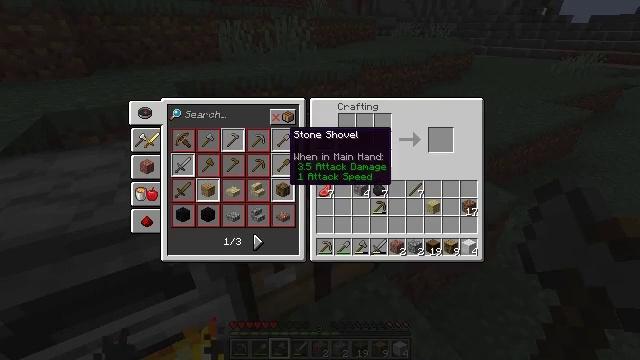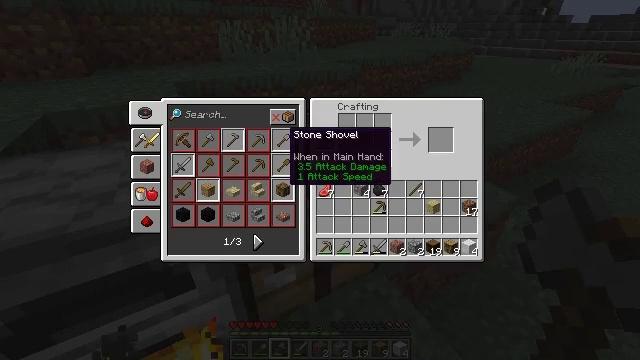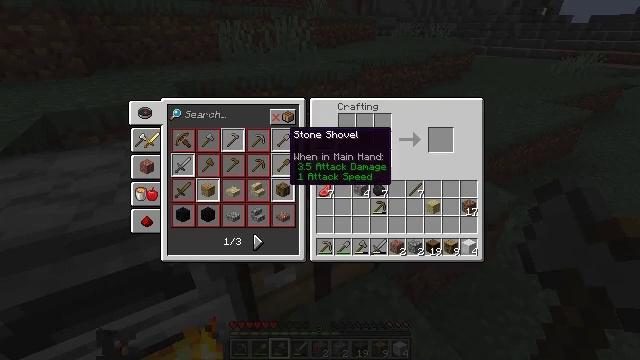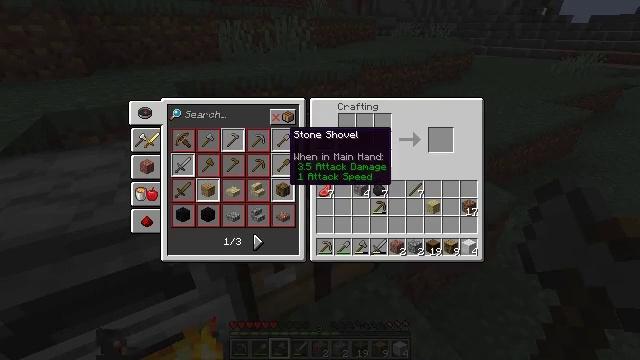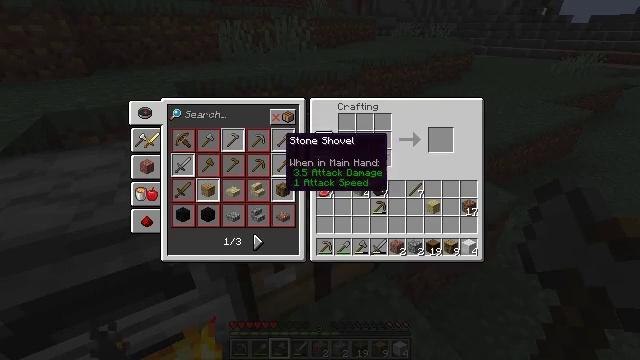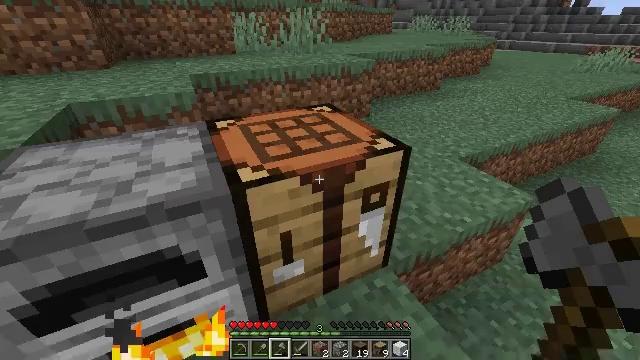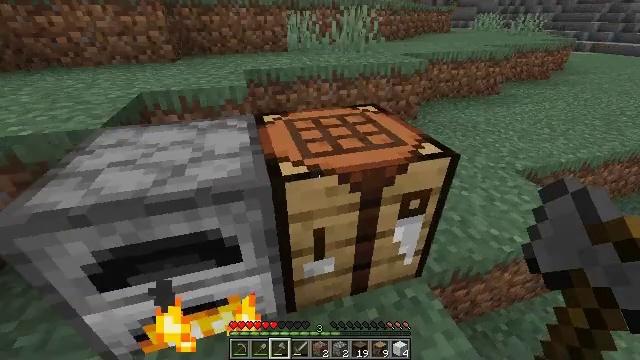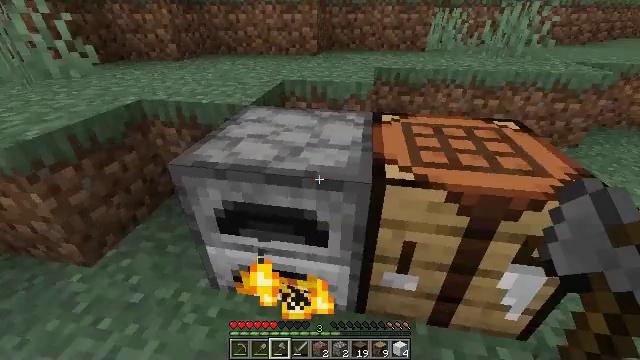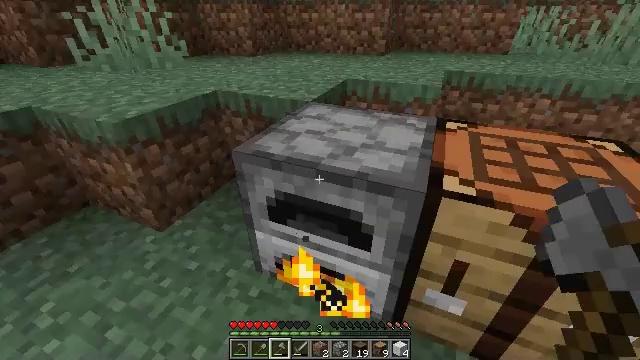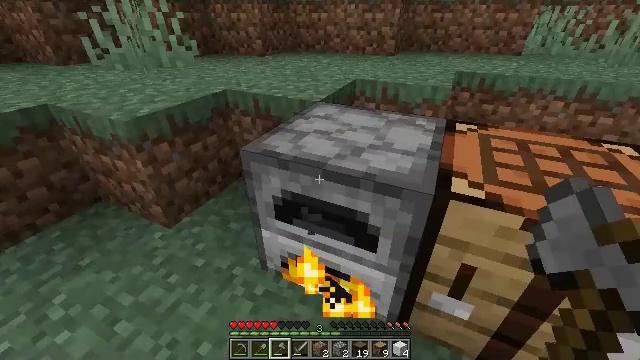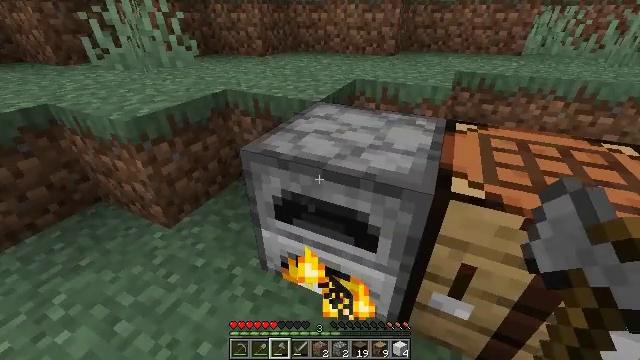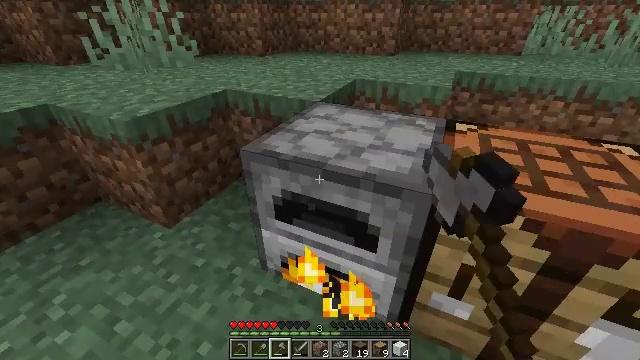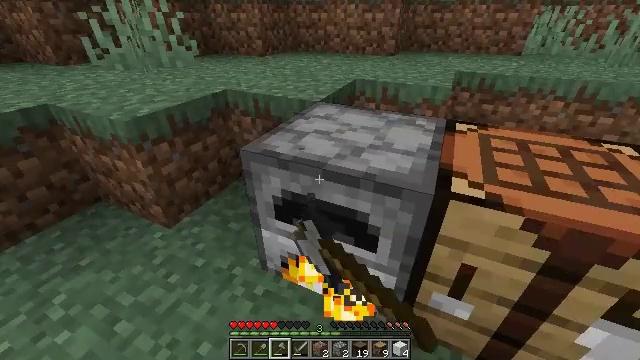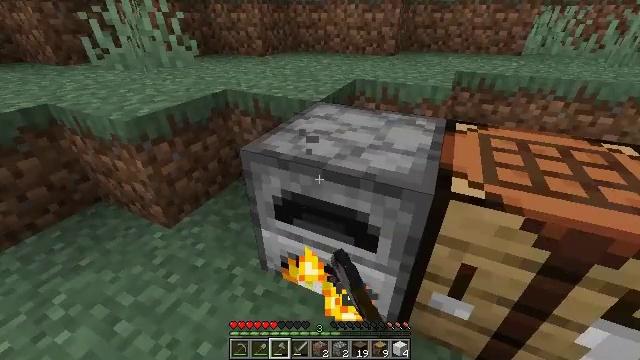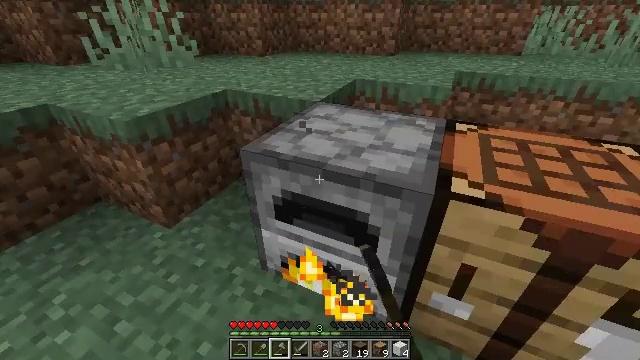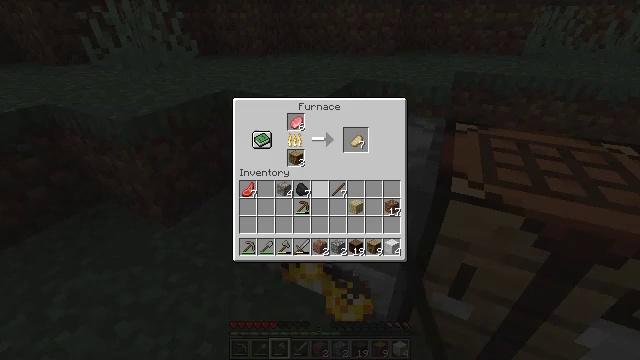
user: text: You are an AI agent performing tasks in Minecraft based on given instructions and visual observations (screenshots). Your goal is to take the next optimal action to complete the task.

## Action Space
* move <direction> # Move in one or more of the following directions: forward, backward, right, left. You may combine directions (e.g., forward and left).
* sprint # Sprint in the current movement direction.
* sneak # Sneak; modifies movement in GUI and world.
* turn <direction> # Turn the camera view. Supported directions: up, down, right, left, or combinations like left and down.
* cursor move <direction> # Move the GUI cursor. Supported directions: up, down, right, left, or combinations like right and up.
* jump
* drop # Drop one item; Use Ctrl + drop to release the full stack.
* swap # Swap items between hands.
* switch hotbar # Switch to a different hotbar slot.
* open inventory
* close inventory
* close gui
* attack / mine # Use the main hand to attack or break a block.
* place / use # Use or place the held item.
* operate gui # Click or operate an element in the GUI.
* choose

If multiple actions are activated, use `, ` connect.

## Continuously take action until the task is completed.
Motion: motion action
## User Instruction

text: craft item air
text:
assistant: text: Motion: no_op
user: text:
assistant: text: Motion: no_op
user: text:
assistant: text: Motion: no_op
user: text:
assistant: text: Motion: no_op
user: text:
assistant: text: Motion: cursor move left and down
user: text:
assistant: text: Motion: turn left, close gui
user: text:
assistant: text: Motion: turn left
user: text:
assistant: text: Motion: turn left
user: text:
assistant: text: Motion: turn left
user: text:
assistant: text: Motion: use / place
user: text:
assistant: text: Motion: use / place
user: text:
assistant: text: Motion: no_op
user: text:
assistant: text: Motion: no_op
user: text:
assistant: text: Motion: no_op
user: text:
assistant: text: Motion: open gui
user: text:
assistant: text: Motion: cursor move right
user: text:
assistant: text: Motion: cursor move right and up
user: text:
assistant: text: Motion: cursor move right and up
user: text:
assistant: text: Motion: cursor move right
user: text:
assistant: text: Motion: cursor move right
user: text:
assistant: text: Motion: cursor move right
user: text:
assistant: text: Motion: no_op
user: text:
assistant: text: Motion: sneak, cursor move left
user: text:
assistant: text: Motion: sneak, cursor move left
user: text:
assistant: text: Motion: sneak, cursor move left
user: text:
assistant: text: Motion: sneak, cursor move left
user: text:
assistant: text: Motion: sneak
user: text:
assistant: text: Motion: sneak
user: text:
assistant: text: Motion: sneak, operate gui
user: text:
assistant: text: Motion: sneak, operate gui